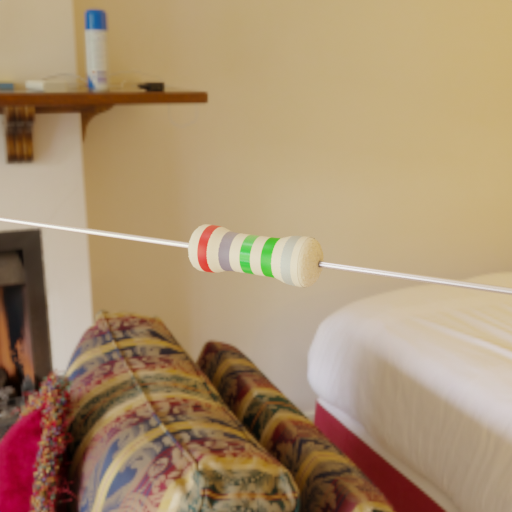
Resistor colour bands (in order): red, gray, green, green, silver